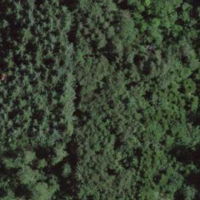
EUNIS habitat code: 44
Species observed at this site:
Lathyrus vernus